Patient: sex M, age 57
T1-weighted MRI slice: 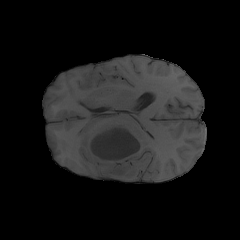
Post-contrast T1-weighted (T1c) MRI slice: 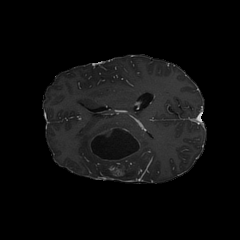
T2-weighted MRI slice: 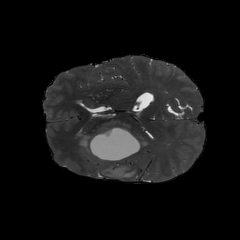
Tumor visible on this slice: yes
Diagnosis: Glioblastoma, IDH-wildtype
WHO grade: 4